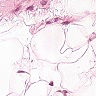
Metastatic tissue present: no